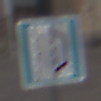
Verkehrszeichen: NothalteUndPannenbucht
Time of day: MorningAfternoon
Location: Outdoor (Urban)
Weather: Clear
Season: NotSpecified
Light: Natural